Field crop: tomato
Growth stage: 2
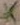
Species: solanum